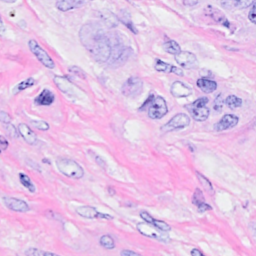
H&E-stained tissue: Breast